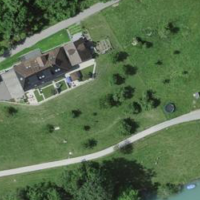
EUNIS habitat code: 25
Species observed at this site:
Vaccinium myrtillus